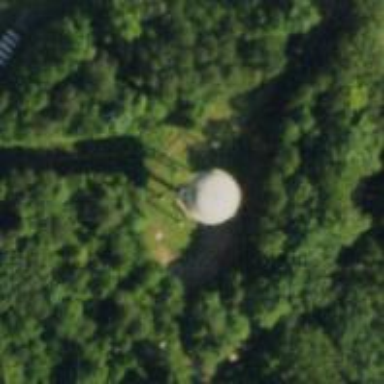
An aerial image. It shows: Water tower that is man-made.